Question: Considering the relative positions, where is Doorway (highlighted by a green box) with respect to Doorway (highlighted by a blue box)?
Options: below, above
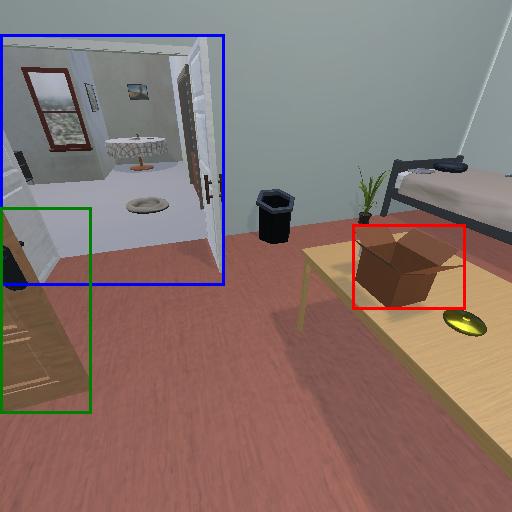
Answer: below